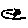
Label: sun